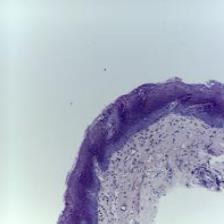
Diagnosis: Normal